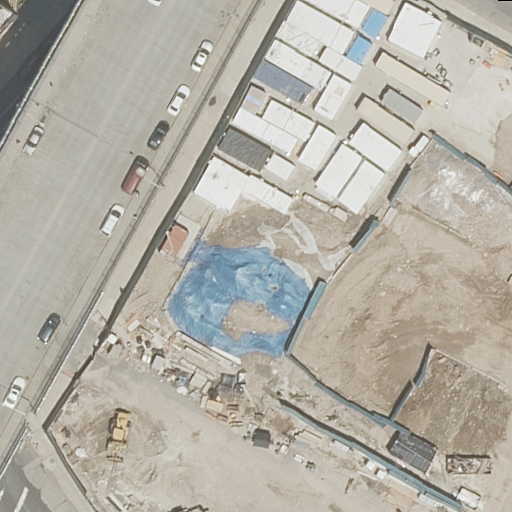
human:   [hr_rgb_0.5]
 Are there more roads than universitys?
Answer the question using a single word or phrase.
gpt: yes

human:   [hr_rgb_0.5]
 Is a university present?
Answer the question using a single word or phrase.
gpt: yes

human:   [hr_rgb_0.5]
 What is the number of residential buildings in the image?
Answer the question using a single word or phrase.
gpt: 1

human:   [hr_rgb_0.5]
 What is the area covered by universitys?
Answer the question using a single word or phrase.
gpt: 10640m2

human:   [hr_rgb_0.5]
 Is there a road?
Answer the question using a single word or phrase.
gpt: yes

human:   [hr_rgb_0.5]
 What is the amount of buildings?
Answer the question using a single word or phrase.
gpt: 1

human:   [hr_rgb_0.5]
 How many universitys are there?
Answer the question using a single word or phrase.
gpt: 1

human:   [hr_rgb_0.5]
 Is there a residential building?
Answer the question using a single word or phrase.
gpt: yes

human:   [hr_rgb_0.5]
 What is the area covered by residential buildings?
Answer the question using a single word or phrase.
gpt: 431m2

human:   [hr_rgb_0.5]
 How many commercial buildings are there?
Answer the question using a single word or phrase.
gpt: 0

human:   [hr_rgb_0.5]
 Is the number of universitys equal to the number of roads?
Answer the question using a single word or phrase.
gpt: no

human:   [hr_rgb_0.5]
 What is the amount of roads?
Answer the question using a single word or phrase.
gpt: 4

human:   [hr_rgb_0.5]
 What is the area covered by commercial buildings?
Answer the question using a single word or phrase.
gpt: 0m2

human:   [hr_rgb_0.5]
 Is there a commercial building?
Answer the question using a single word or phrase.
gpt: no

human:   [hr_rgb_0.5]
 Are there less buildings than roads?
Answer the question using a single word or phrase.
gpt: yes

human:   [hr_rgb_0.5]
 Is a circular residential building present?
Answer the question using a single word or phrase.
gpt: no

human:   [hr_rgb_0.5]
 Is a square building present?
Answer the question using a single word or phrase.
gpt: no

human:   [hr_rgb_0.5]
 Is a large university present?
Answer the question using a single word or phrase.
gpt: yes

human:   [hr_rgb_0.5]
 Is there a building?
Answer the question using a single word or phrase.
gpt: yes

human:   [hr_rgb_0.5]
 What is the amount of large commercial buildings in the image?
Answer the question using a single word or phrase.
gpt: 0

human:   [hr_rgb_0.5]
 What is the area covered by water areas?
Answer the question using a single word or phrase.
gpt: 0m2

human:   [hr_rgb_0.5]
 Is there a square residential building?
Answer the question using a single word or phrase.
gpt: no

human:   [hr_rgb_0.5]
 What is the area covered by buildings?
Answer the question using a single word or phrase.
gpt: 431m2

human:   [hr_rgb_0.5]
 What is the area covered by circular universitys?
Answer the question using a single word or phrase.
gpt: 0m2

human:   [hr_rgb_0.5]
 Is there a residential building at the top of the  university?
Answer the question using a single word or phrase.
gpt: yes

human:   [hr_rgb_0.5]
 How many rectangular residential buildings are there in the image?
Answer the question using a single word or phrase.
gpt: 1

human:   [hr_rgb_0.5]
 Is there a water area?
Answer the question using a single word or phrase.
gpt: no

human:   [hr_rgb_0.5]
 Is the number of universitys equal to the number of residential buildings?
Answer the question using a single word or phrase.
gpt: yes

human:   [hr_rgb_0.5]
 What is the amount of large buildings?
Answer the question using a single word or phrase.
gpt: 0

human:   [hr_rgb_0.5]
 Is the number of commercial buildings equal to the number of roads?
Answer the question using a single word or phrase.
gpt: no

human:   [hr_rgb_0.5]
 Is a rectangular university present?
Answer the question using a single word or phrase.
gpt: yes

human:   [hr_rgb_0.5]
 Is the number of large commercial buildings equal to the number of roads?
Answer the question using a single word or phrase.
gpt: no

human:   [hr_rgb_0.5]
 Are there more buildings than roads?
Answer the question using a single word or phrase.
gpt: no

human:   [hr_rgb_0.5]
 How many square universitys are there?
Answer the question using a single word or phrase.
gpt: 0

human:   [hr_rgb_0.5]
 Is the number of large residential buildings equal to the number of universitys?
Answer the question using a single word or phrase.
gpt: no

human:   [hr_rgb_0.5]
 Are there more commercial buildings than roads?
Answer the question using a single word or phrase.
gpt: no

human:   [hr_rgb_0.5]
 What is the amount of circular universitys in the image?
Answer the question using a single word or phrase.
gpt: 0

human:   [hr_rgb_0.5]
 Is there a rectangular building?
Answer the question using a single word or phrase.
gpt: yes

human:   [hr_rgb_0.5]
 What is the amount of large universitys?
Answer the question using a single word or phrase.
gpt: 1

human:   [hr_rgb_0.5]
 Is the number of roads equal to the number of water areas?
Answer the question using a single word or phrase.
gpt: no

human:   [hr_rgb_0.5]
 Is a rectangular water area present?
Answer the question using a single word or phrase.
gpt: no

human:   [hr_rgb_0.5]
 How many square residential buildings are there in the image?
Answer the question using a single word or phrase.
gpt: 0

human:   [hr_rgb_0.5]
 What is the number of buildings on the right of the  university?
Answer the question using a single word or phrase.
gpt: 0

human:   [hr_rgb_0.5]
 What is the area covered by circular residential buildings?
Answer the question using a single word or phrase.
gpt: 0m2

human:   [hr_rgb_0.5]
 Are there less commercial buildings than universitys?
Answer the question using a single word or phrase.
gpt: yes

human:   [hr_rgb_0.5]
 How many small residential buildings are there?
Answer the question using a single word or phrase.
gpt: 0

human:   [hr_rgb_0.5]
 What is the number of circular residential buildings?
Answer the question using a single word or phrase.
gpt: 0

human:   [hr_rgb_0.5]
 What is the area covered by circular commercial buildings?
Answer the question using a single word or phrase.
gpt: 0m2

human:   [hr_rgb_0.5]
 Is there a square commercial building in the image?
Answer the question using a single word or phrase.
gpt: no

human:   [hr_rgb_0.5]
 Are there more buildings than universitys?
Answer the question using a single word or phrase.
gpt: no

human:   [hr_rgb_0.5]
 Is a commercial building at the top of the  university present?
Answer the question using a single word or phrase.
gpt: no

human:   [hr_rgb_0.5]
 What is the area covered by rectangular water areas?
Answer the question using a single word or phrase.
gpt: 0m2

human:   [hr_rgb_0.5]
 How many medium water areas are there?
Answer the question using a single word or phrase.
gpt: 0

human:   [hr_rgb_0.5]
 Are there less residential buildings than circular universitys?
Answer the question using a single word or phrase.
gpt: no

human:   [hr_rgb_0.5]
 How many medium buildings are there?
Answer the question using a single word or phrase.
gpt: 1

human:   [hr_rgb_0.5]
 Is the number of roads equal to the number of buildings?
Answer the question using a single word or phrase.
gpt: no

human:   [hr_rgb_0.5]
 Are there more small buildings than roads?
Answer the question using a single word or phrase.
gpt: no

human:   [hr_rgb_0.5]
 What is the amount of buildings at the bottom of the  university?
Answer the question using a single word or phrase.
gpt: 0

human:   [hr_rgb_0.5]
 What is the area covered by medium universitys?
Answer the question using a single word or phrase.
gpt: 0m2

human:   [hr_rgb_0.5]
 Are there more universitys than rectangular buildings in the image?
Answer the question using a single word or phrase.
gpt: no

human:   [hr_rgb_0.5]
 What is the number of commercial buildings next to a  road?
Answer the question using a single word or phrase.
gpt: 0

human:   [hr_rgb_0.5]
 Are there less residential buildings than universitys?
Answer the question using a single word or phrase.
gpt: no

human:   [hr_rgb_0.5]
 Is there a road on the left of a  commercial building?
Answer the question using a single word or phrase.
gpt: no

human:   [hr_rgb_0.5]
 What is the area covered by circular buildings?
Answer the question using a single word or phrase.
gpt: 0m2